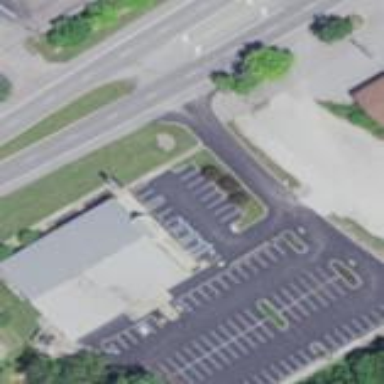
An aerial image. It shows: Restaurant building.